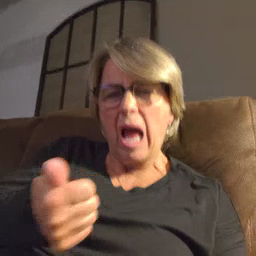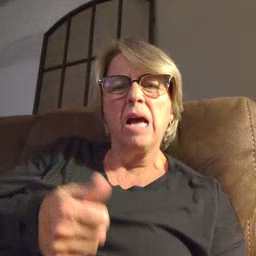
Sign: hide